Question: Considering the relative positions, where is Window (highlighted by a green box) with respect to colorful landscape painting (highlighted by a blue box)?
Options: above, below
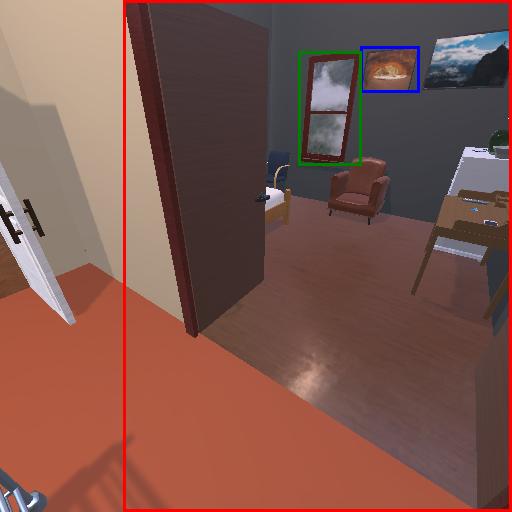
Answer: above